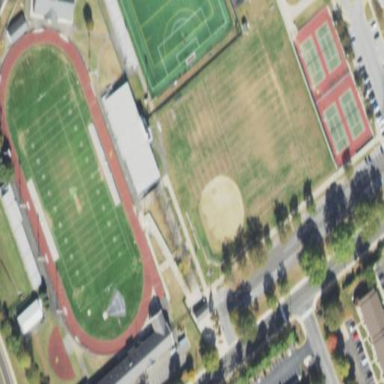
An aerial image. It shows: Turf pitch for American football.